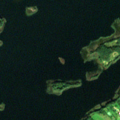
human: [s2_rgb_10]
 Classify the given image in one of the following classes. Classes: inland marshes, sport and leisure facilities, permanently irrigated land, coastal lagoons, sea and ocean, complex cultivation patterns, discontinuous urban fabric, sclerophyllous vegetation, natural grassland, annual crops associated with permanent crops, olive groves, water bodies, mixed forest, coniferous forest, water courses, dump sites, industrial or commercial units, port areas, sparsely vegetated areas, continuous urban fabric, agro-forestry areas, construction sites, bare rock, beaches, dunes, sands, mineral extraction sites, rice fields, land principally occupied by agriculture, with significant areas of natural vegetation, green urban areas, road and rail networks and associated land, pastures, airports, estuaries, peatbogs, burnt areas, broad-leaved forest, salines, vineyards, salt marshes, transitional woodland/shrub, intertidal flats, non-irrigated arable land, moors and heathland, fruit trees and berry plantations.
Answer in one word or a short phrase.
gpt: land principally occupied by agriculture, with significant areas of natural vegetation, water bodies